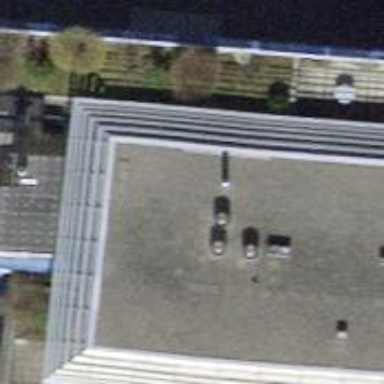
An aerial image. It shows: Flat-roofed office building.